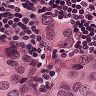
Metastatic tissue present: yes